Question: I am looking to know how to add an object inside a Layer, as you can see here :

I can't find a way to actually add my Movieclip inside the layer from the code side.
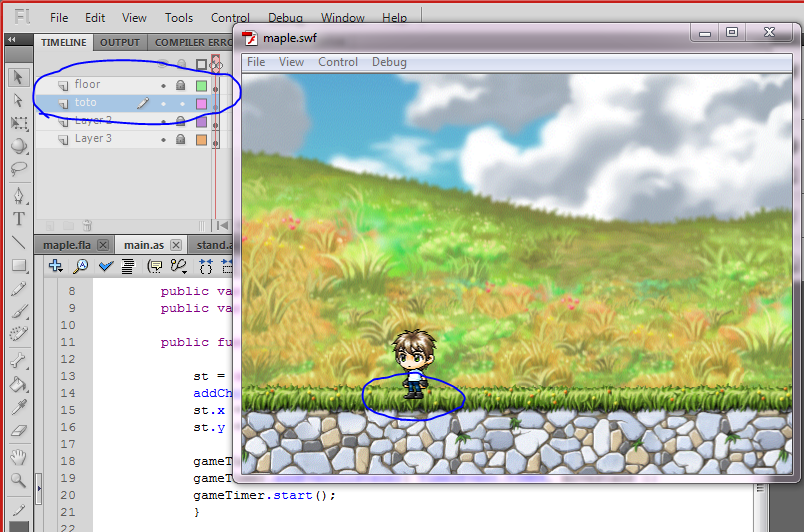
Answer: Short answer, no. Long answer, I don't think you can, layers are more like grouped display order. I've been using Flash for years and have never met this need or issue. You add the mc from the code at runtime, a moment where you don't really care which layer it goes into.
However, if your question is actually, how to add a mc at a specific index, then you can either addChildAt( mc, theIndexYouWant) or, simulate the layers by creating movieclips and inserting what you need inside of it.
In this case, you would have, on the stage, in a single layer, the movieclips: floor, toto, layer2 and layer3. You would then add, using the code, the mc you want in the toto movieclip.
If something is unclear, ask away :)